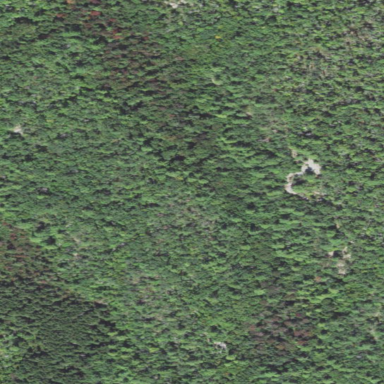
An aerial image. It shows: Needle-leaved woodland.